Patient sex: M
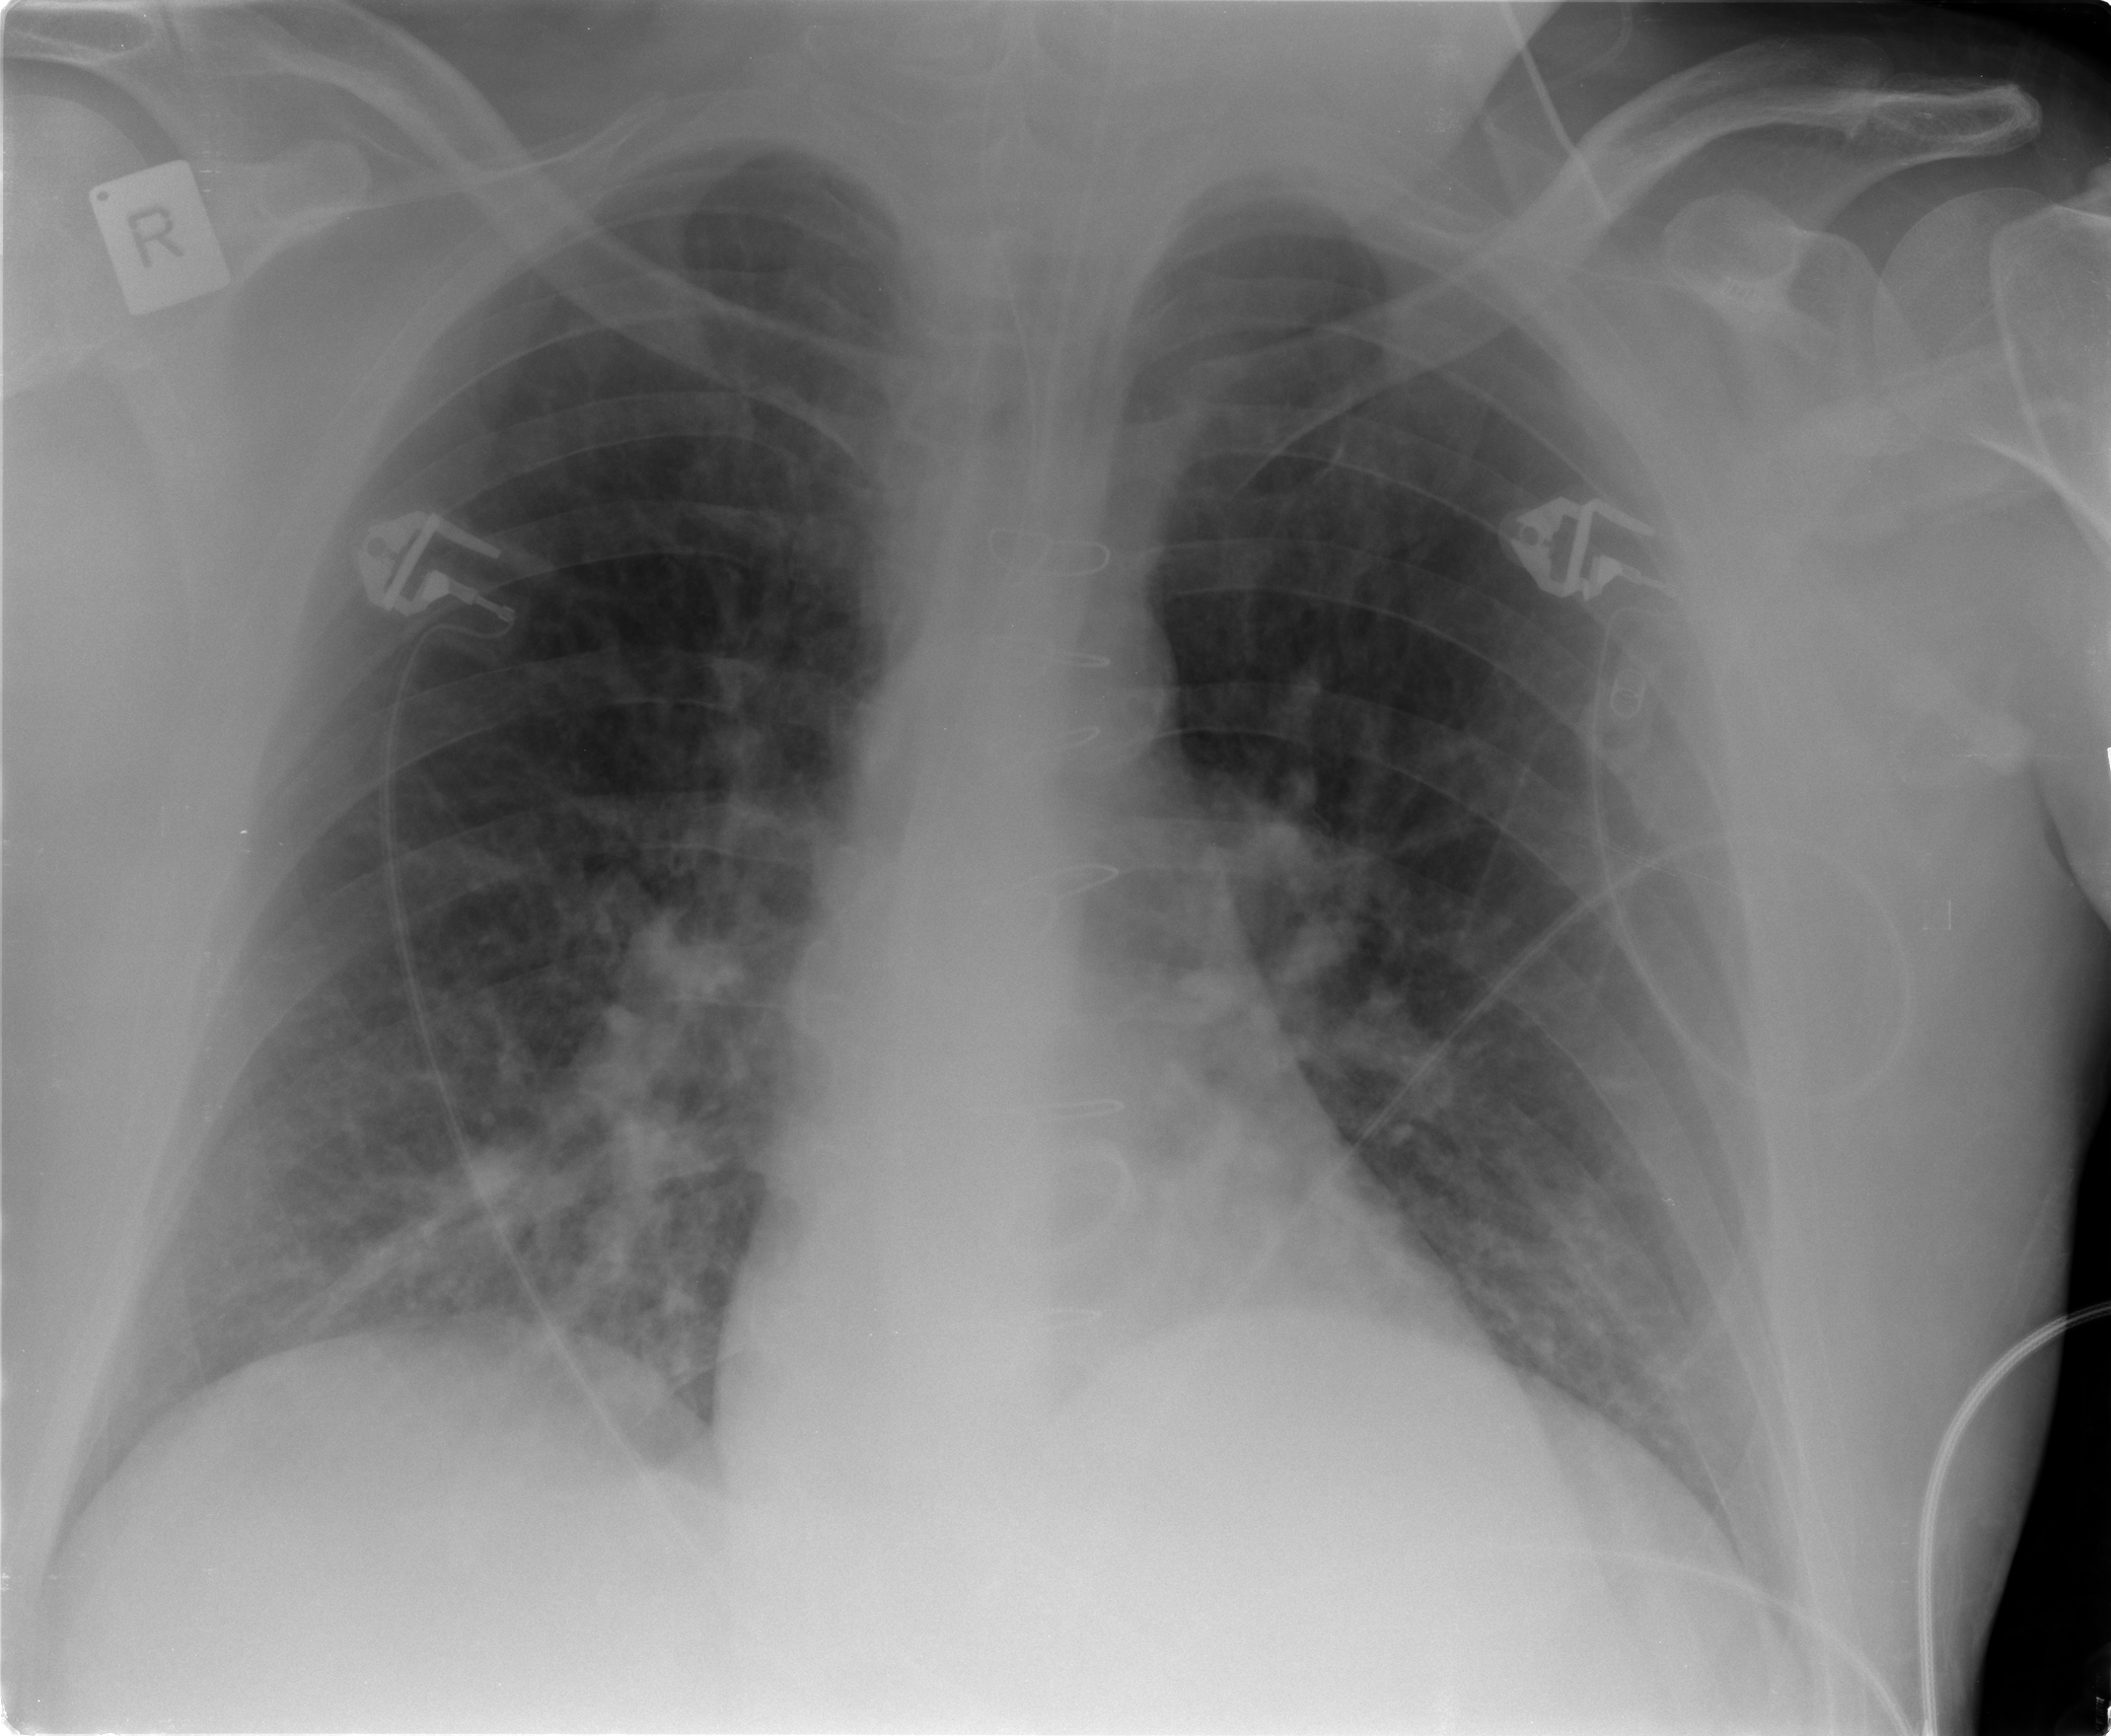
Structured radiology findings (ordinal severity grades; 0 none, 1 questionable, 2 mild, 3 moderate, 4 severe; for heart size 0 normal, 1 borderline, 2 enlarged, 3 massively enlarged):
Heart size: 0
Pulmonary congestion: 2
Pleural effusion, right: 0
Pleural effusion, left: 0
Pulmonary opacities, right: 2
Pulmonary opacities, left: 2
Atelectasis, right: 2
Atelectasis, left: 2